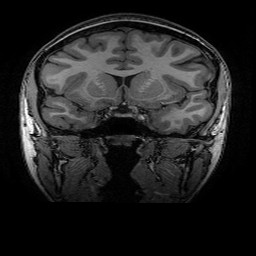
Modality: T1w
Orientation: sagittal
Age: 19
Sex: female
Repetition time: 0.0077 s
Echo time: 0.0034 s